Question: I am using 2 Maps of Strings.
'''
Map<String, String> offices;
Map<String, String> services;
'''
One Map contains "offices" and one map contains "services provided". Each of these are dynamic as new offices or services can be added or removed. My problem is how to successfully illustrate which offices support each services, and ultimately, how to capture that.
This is what I would like it to look like:

My first problem is I cannot figure out how to represent this using PrimeFaces or JSF vanilla. I have been looking at different things like DataTable, but they all seem to illustrate a single "heading" and not the both the column AND row heading I need. Or they illustrate how to display data complexly, all coming from a SINGLE List or Map. I need to illustrate 2 Maps converging. I believe I need to combine the two Maps into a single intermediate List, but am fumbling on the specifics.
My second problem is how do I capture the boolean values coming back? I am figuring I need to capture indexes, but the specifics of it allude me.
'''
private Map<String, String> offices;
public Map<String, String> getOffices() {
return offices;
}
//constructor
offices.put("PV001", "Pleasantville");
offices.put("GV001", "Green Valley");
'''
and then in the JSF / XHTML markup:
'''
<p:selectManyCheckbox>
<f:selectItems value="#{myOffices.offices.entrySet()}"
var="entry" itemLabel="#{entry.value}" itemValue="#{entry.key}" />
</p:selectManyCheckbox>
'''
So how would I CROSS 2 Maps like that and get the relevant check marks. Normally I would just create an office class with a bodyWork, paint, oilChange properties, but unfortunately I need to be able to dynamically adjust the number of these, which is why I am using a Map.
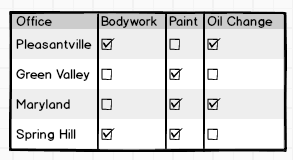
Answer: As to layout, just use plain HTML with help of '<ui:repeat>'. This is indeed not possible using regular JSF table components.
'''
<table>
<thead>
<tr>
<th>Office</th>
<ui:repeat value="#{bean.services.values().toArray()}" var="service">
<th>#{service}</th>
</ui:repeat>
</tr>
</thead>
<tbody>
<ui:repeat value="#{bean.offices.entrySet().toArray()}" var="office">
<tr>
<td>#{office.value}</td>
<ui:repeat value="#{bean.services.keySet().toArray()}" var="service">
<td><p:selectBooleanCheckbox value="#{bean.officeServices[office.key][service]}" /></td>
</ui:repeat>
</tr>
</ui:repeat>
</tbody>
</table>
'''
To fix the look'n'feel, just throw in some CSS the usual way. Apply if necessary the same CSS class names as PrimeFaces is using for its data table/grid components, such as 'ui-datatable' and brothers.
As to capturing the submitted values, use a bunch of '<p:selectBooleanCheckbox>' components on a 'Map<String, Map<String, Boolean>>' property which is keyed by office ID and service ID. Here's how the appropriate bean look like:
'''
private Map<String, String> offices;
private Map<String, String> services;
private Map<String, Map<String, Boolean>> officeServices;
@PostConstruct
public void init() {
offices = new LinkedHashMap<>();
offices.put("o1", "office1");
offices.put("o2", "office2");
offices.put("o3", "office3");
services = new LinkedHashMap<>();
services.put("s1", "service1");
services.put("s2", "service2");
services.put("s3", "service3");
officeServices = new HashMap<>();
for (String office : offices.keySet()) {
officeServices.put(office, new HashMap<String, Boolean>());
}
}
public void submit() {
for (Entry<String, Map<String, Boolean>> entry : officeServices.entrySet()) {
String office = entry.getKey();
Map<String, Boolean> services = entry.getValue();
System.out.println(office + ": " + services);
}
}
// 3 getters. No setters necessary.
'''
The '<p:selectManyCheckbox>' is not an option as you cannot control its rendering on a per-cell basis.
Make sure that you use latest Mojarra. Older versions are known to have bugs related to nested '<ui:repeat>' and ajax. If I am correct, it's fixed somewhere around 2.1.14~2.1.17.